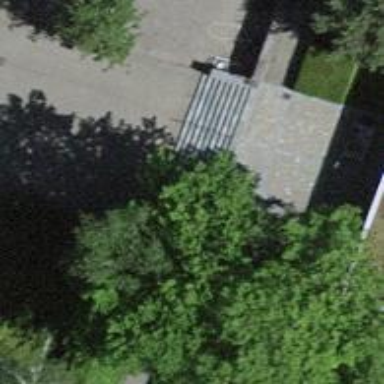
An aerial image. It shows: Set of steps on the road.